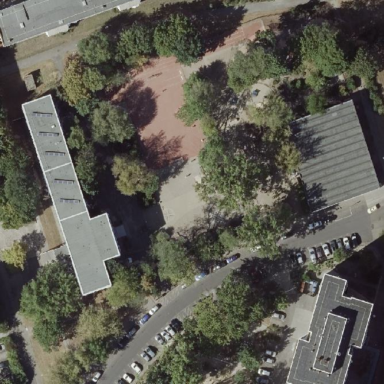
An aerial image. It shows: School.